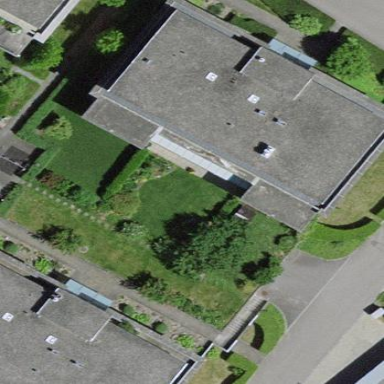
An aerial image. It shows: Image showing building with apartments.